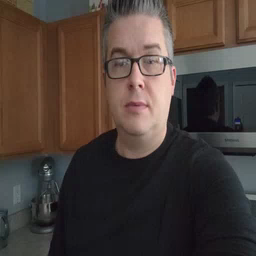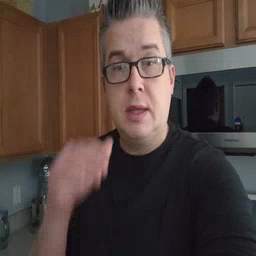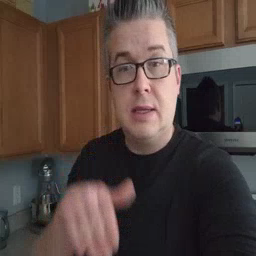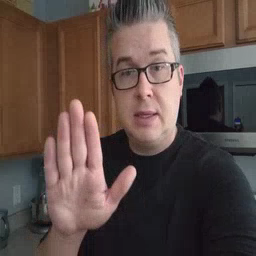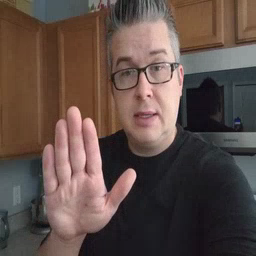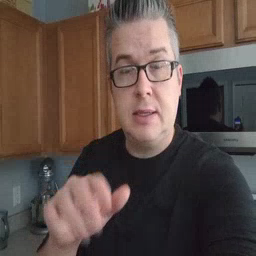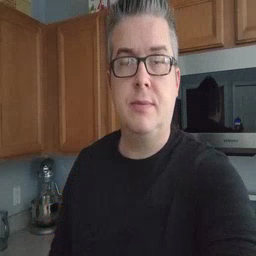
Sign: into